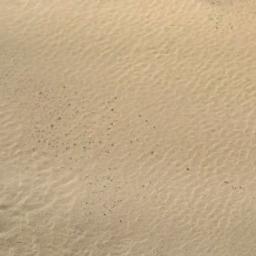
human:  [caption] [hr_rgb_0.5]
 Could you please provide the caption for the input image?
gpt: The white desert is full of sparse plants .

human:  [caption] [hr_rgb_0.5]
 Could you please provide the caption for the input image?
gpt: There is a little grain in this desert .

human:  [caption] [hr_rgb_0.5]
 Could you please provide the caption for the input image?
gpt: This is a yellow desert with wavy stripes and there is sparse dark green chaparral in the desert .

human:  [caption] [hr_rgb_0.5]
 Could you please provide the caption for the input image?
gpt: The desert has yellow sand and some sand ripples and the desert terrain is flat .

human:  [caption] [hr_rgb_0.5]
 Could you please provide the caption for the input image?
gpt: A yellow sandy desert with many dunes .